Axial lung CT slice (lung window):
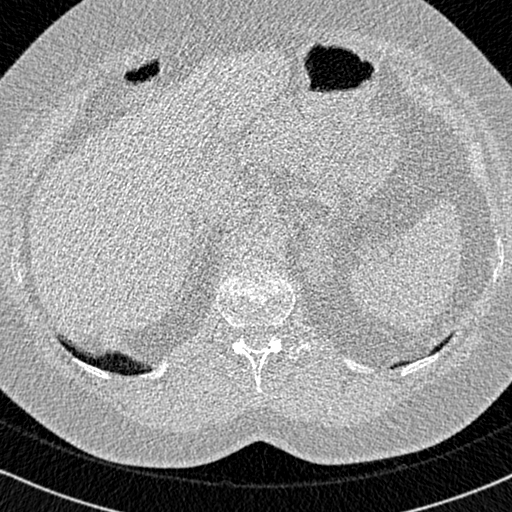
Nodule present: no